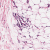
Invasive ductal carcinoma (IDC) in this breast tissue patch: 0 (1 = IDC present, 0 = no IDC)